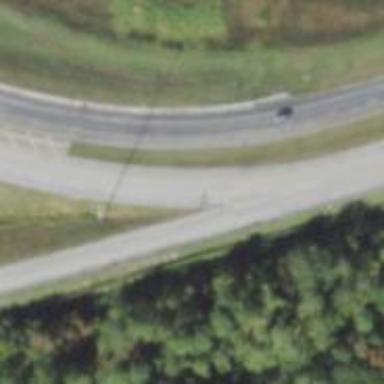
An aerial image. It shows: Asphalt road classified as primary highway.